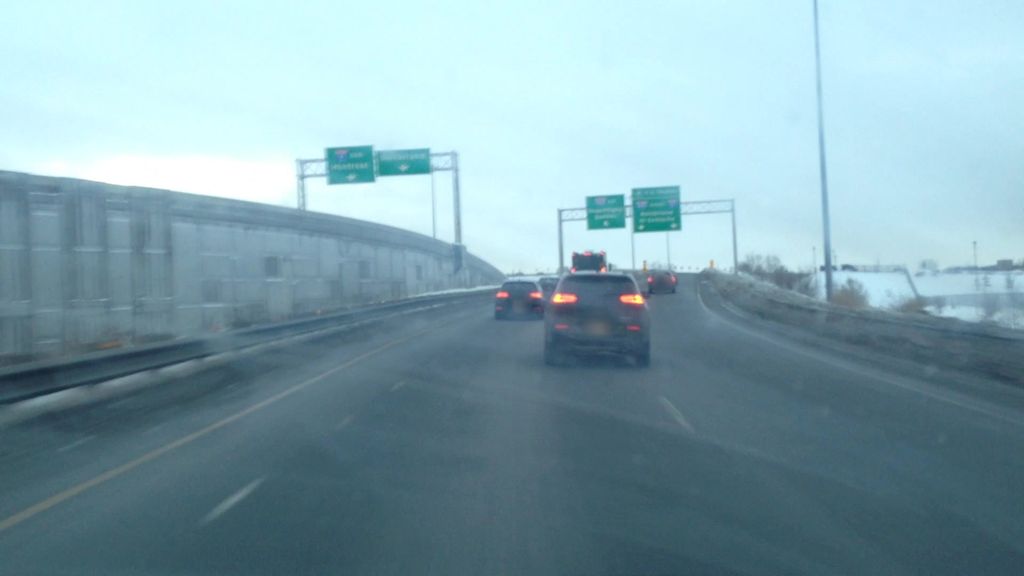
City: montreal